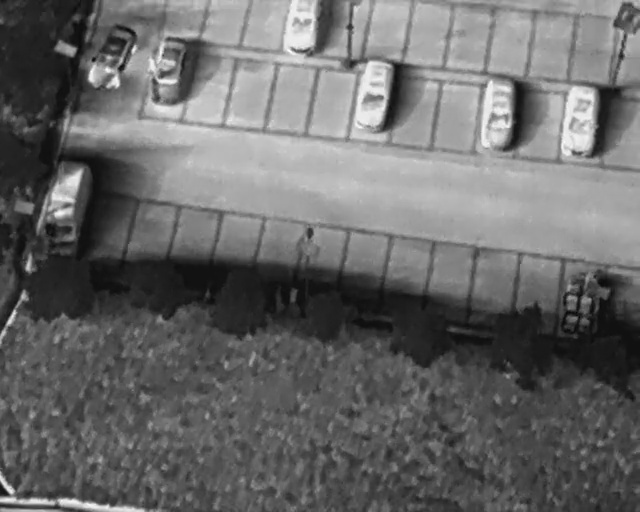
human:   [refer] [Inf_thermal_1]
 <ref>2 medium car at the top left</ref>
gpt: <box>[[12, 7, 22, 14, 23], [20, 10, 31, 17, 9]]</box>